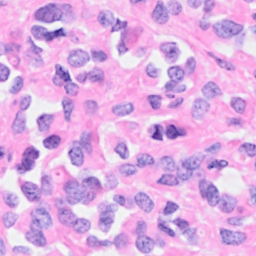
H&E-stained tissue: Breast